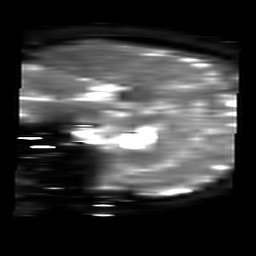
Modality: T2starmap
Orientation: sagittal
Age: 60
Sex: male
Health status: ill